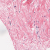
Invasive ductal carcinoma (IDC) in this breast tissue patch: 0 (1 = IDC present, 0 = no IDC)